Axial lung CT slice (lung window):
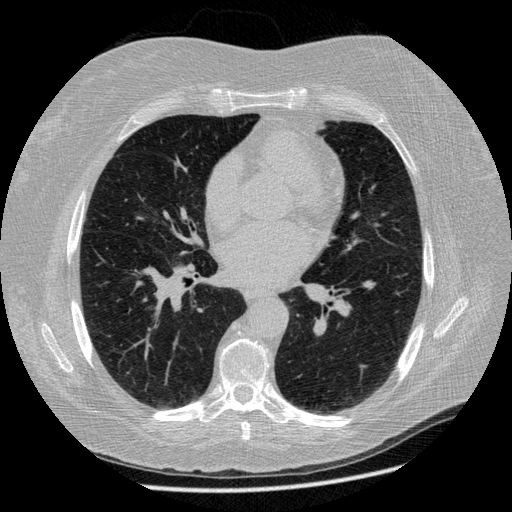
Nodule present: no